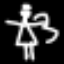
Label: angel